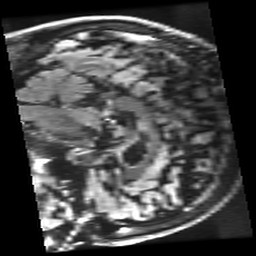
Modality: FLAIR
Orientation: sagittal
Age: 62
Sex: male
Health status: healthy
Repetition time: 12 s
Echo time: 0.09782 s